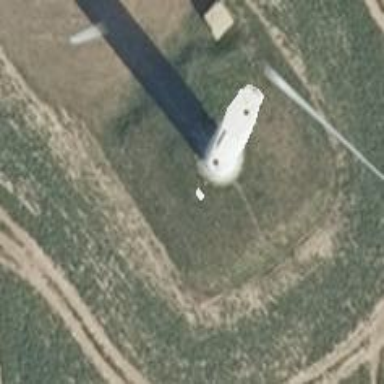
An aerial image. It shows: Wind generator using horizontal axis wind turbines.